Question: I have something like this in database:

and I want to display it like this:
> date1 worktime UserName1
date2 worktime
date3 worktime
date1 worktime UserName2
date2 worktime
date3 worktime
I've cereated a 'Model':
'''
[Table("Work_Hours")]
public class User
{
public string UserID { get; set; }
public string UserName { get; set; }
public TimeSpan WorkTime { get; set; }
public DateTime Date { get; set; }
}
public class UserDBContext : DbContext
{
public DbSet<User> Users { get; set; }
}
'''
And tried to solve my problem with 'ViewModel':
'''
public class UserViewModel
{
public string UserID { get; set; }
public string UserName { get; set; }
public LinkedList<TimeSpan> WorkTime { get ; set;}
public LinkedList<DateTime> Date { get; set; }
}
'''
But I don't know how add only one object and list of 'WorkTime' and 'Date' to new list of viewmodels for one specific 'UserName' from list of 'models'.
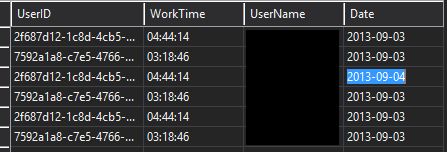
Answer: Linq already has this built in. Given:
'''
IEnumerable<User> data=...; // input from somewhere
'''
You can do:
'''
var groups=data.GroupBy(w=>w.UserName); // type is IGrouping<string, User>
'''
Enumerating this object will give you a 'Key' property which is the username, once for each item, then enumerating this returning object again will give you every item that has the specified username.